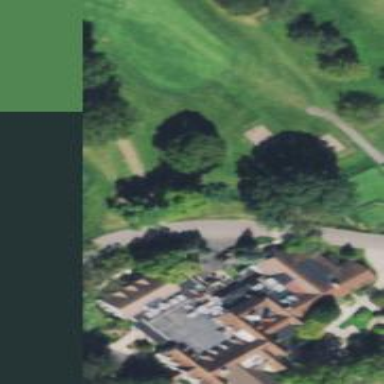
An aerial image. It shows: Path used for both walking and golf.